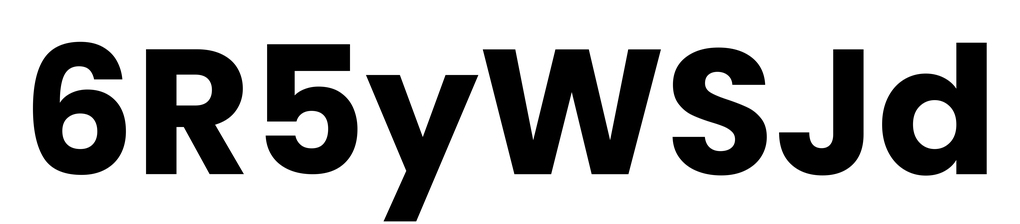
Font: Poppins-Bold